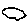
Label: cloud